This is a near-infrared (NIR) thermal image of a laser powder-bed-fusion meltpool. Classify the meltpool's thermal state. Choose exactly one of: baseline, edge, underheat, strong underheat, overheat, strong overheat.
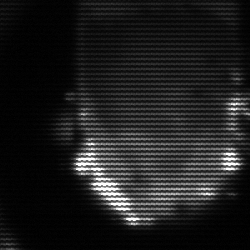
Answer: baseline